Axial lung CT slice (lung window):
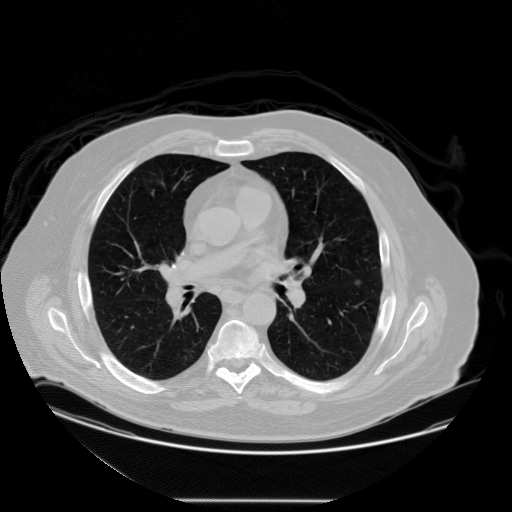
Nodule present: yes
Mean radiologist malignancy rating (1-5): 2.75